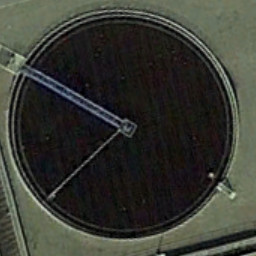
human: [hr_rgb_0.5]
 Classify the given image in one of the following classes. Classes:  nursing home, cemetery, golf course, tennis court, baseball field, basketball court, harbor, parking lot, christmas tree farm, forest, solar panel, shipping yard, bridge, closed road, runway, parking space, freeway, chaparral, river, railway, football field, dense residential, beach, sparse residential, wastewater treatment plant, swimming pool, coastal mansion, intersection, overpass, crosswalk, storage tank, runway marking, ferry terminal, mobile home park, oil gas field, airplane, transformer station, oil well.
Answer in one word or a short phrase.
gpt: wastewater treatment plant